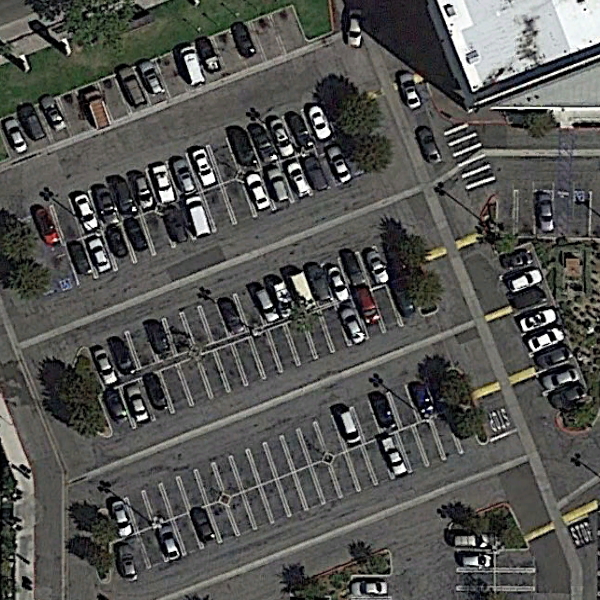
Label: Parking